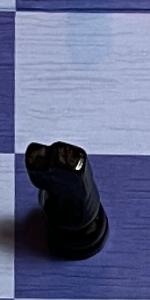
Label: Knight_Black